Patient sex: M
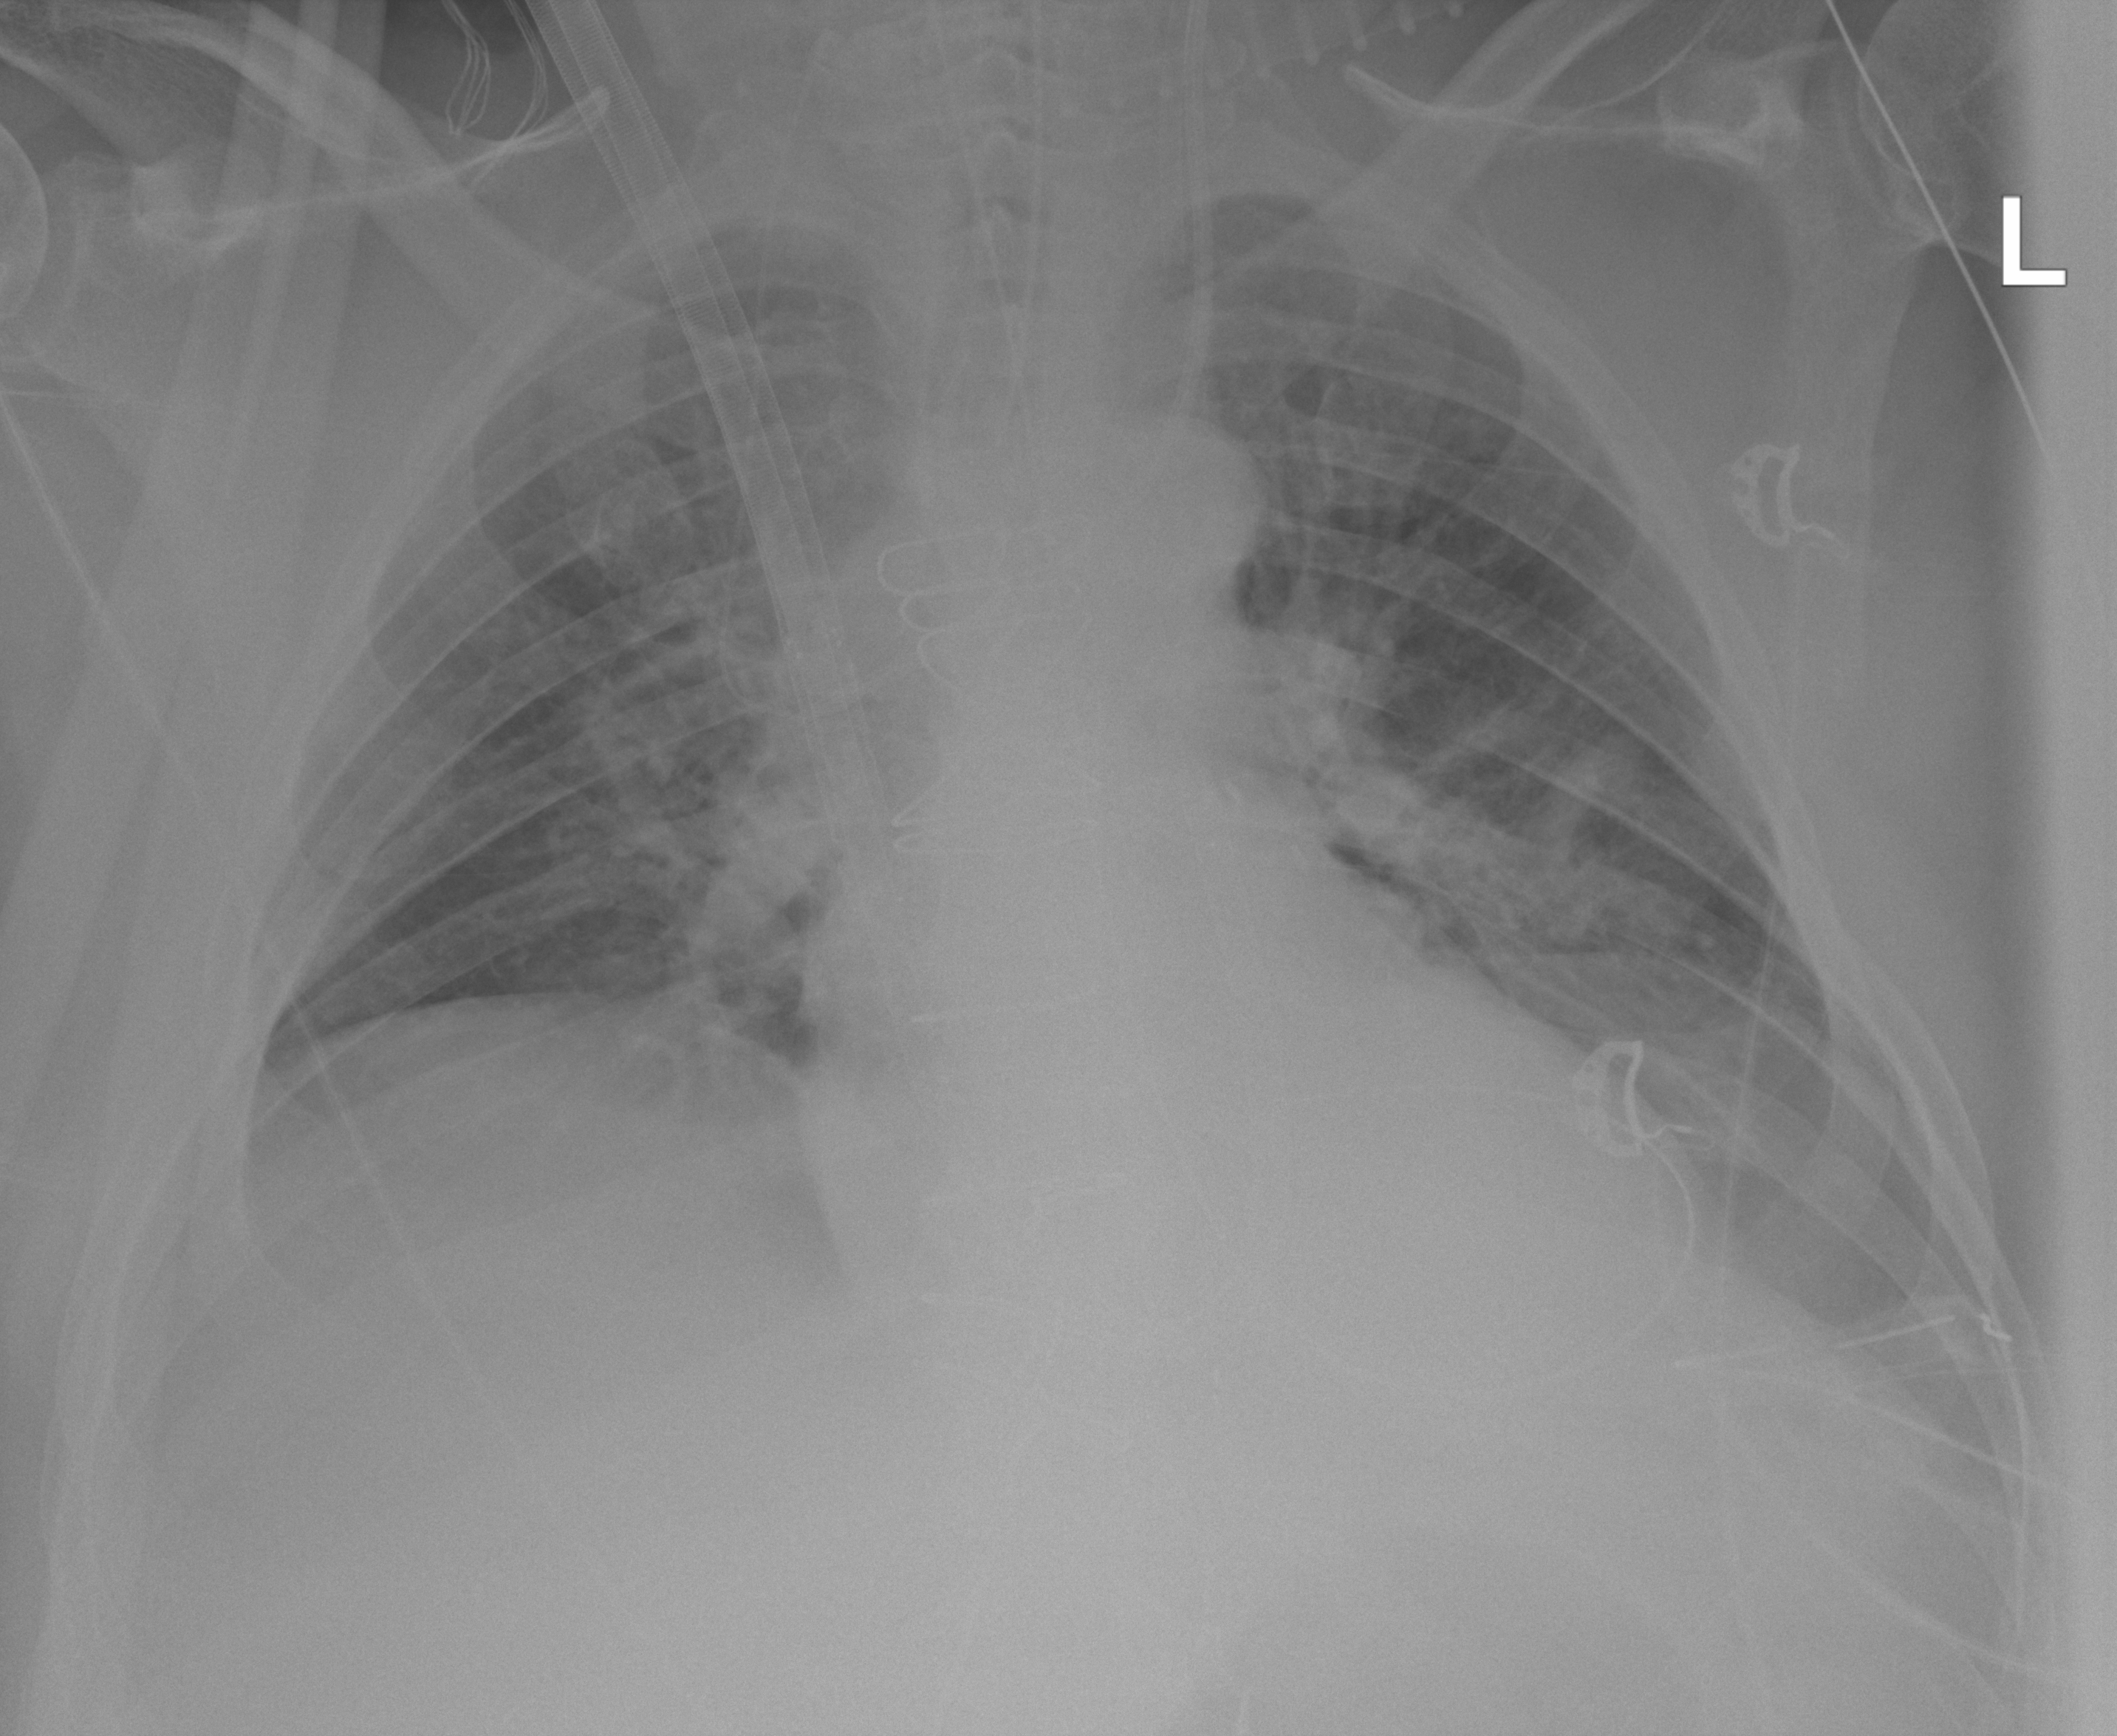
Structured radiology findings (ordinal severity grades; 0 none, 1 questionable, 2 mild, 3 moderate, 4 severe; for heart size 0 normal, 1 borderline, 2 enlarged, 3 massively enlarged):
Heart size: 0
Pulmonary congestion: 2
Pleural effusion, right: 0
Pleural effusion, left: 0
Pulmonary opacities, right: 2
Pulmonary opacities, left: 2
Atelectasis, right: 2
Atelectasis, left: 2